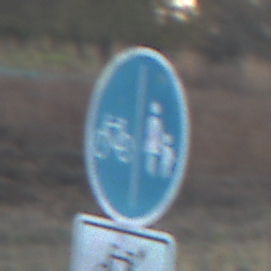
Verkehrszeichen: GetrennterRadUndGehwegRadwegLinks
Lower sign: EinspurigeFahrzeugeFrei4
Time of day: SunriseSunset
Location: Outdoor (Nature)
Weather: Clear
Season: Winter
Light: Natural